Aerial crown-view tile of a tropical tree (Barro Colorado Island, Panama), acquired 20250616:
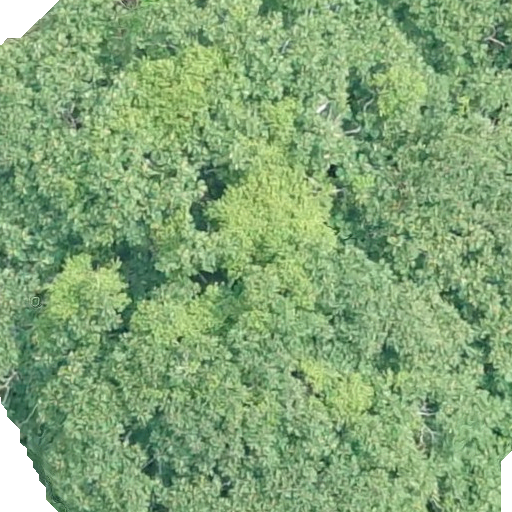
Species: Dipteryx oleifera
GBIF accepted scientific name: Dipteryx oleifera
Crown area: 507.993 m²